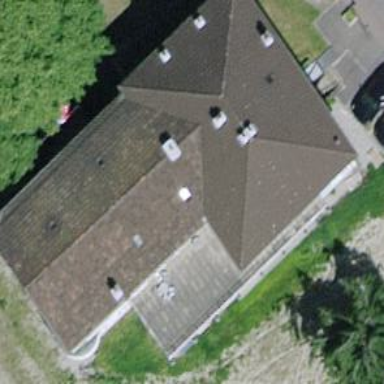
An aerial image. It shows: Office building.